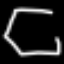
Label: octagon